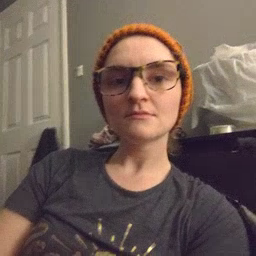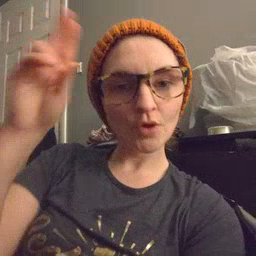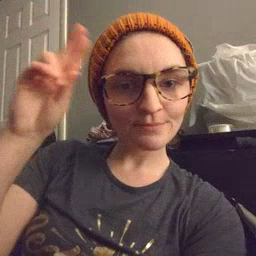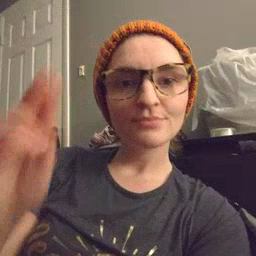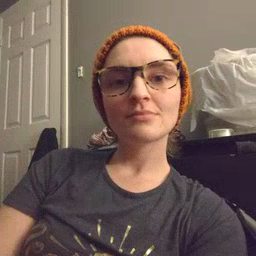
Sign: uncle